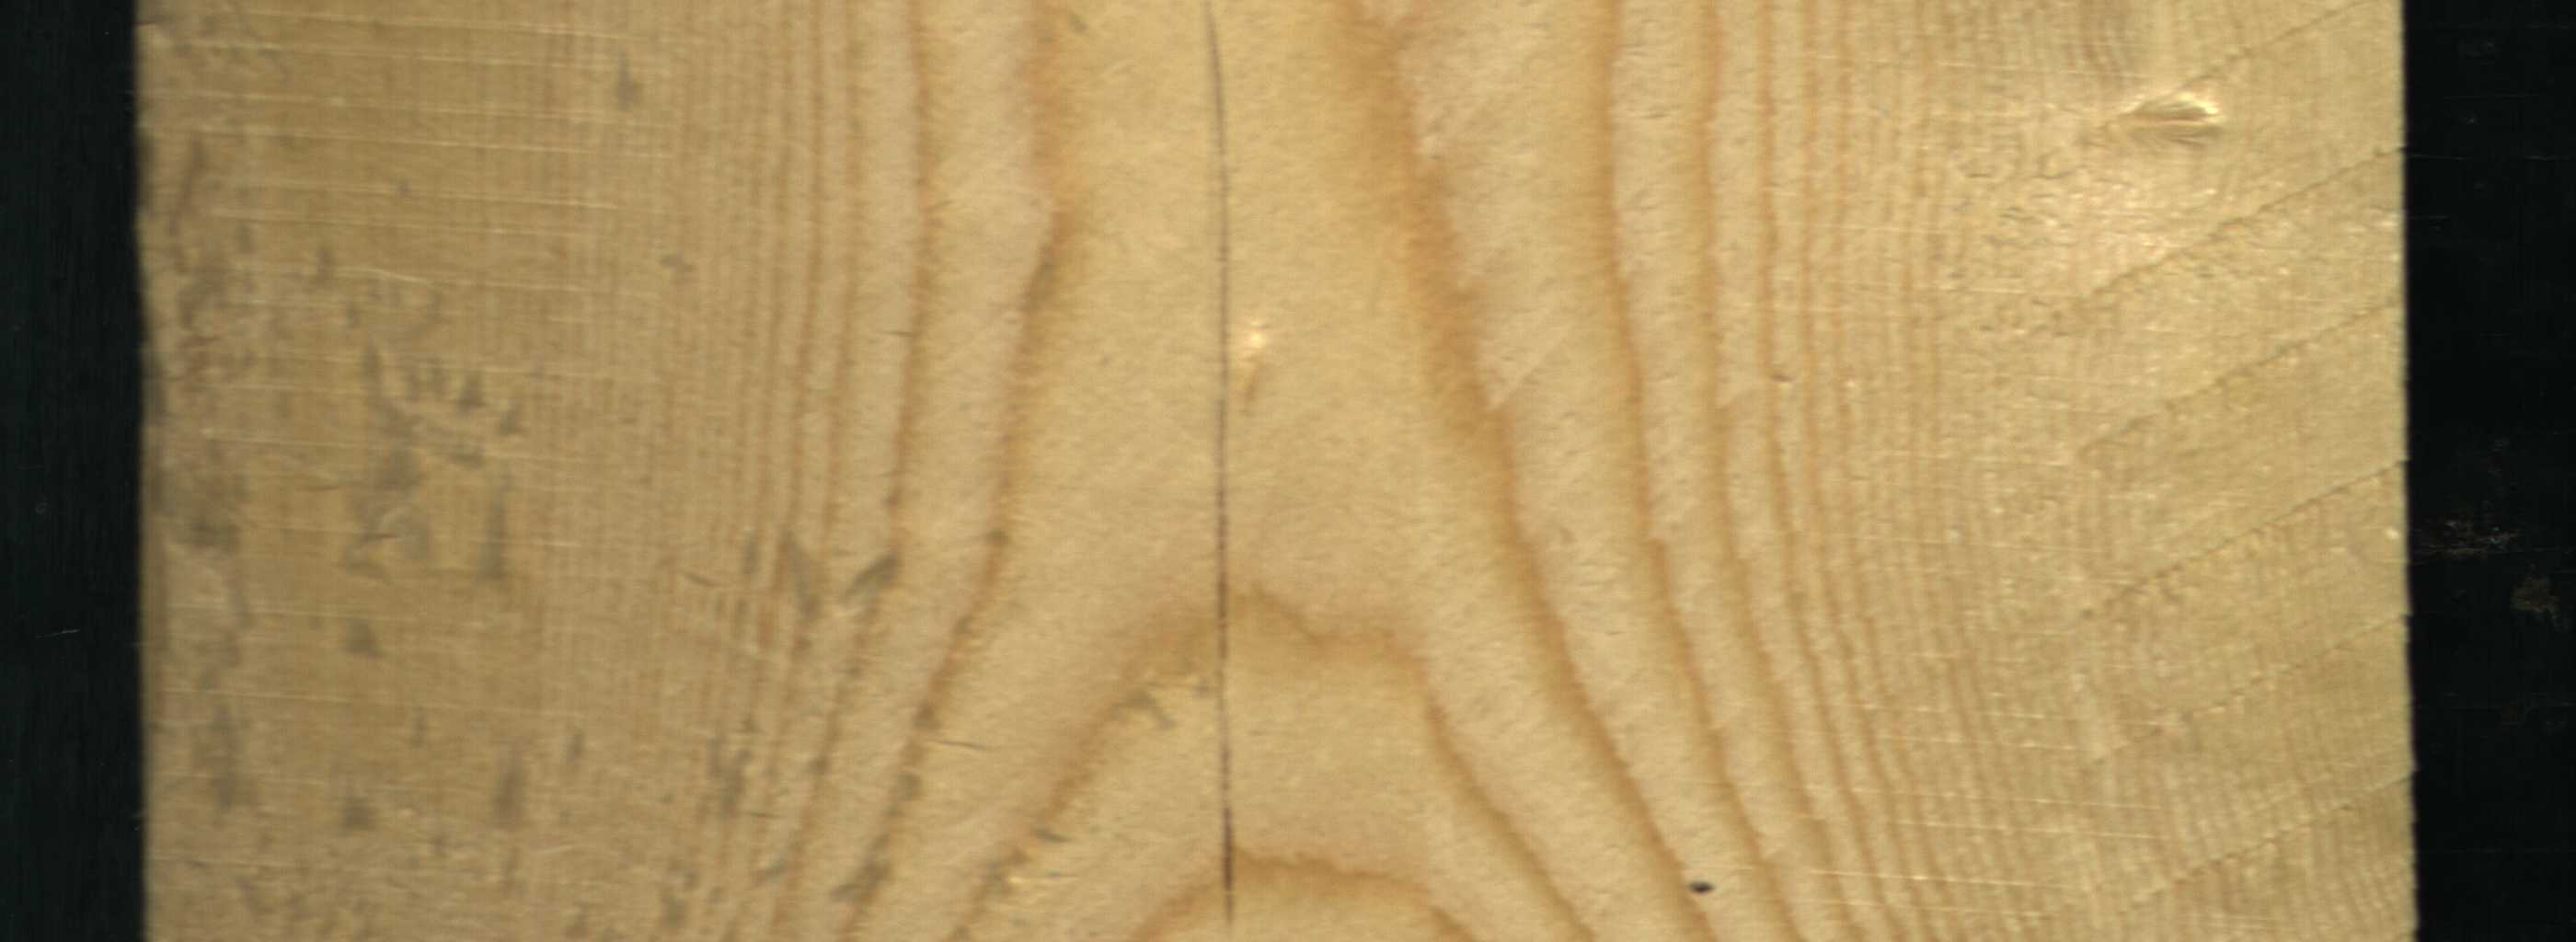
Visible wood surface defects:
Crack